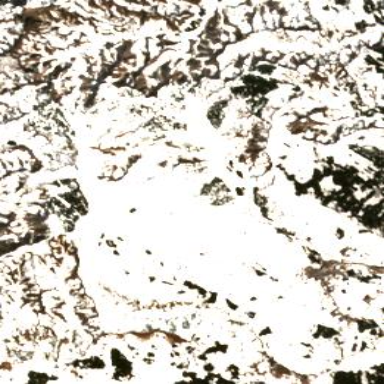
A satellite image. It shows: Area designated for winter sports.